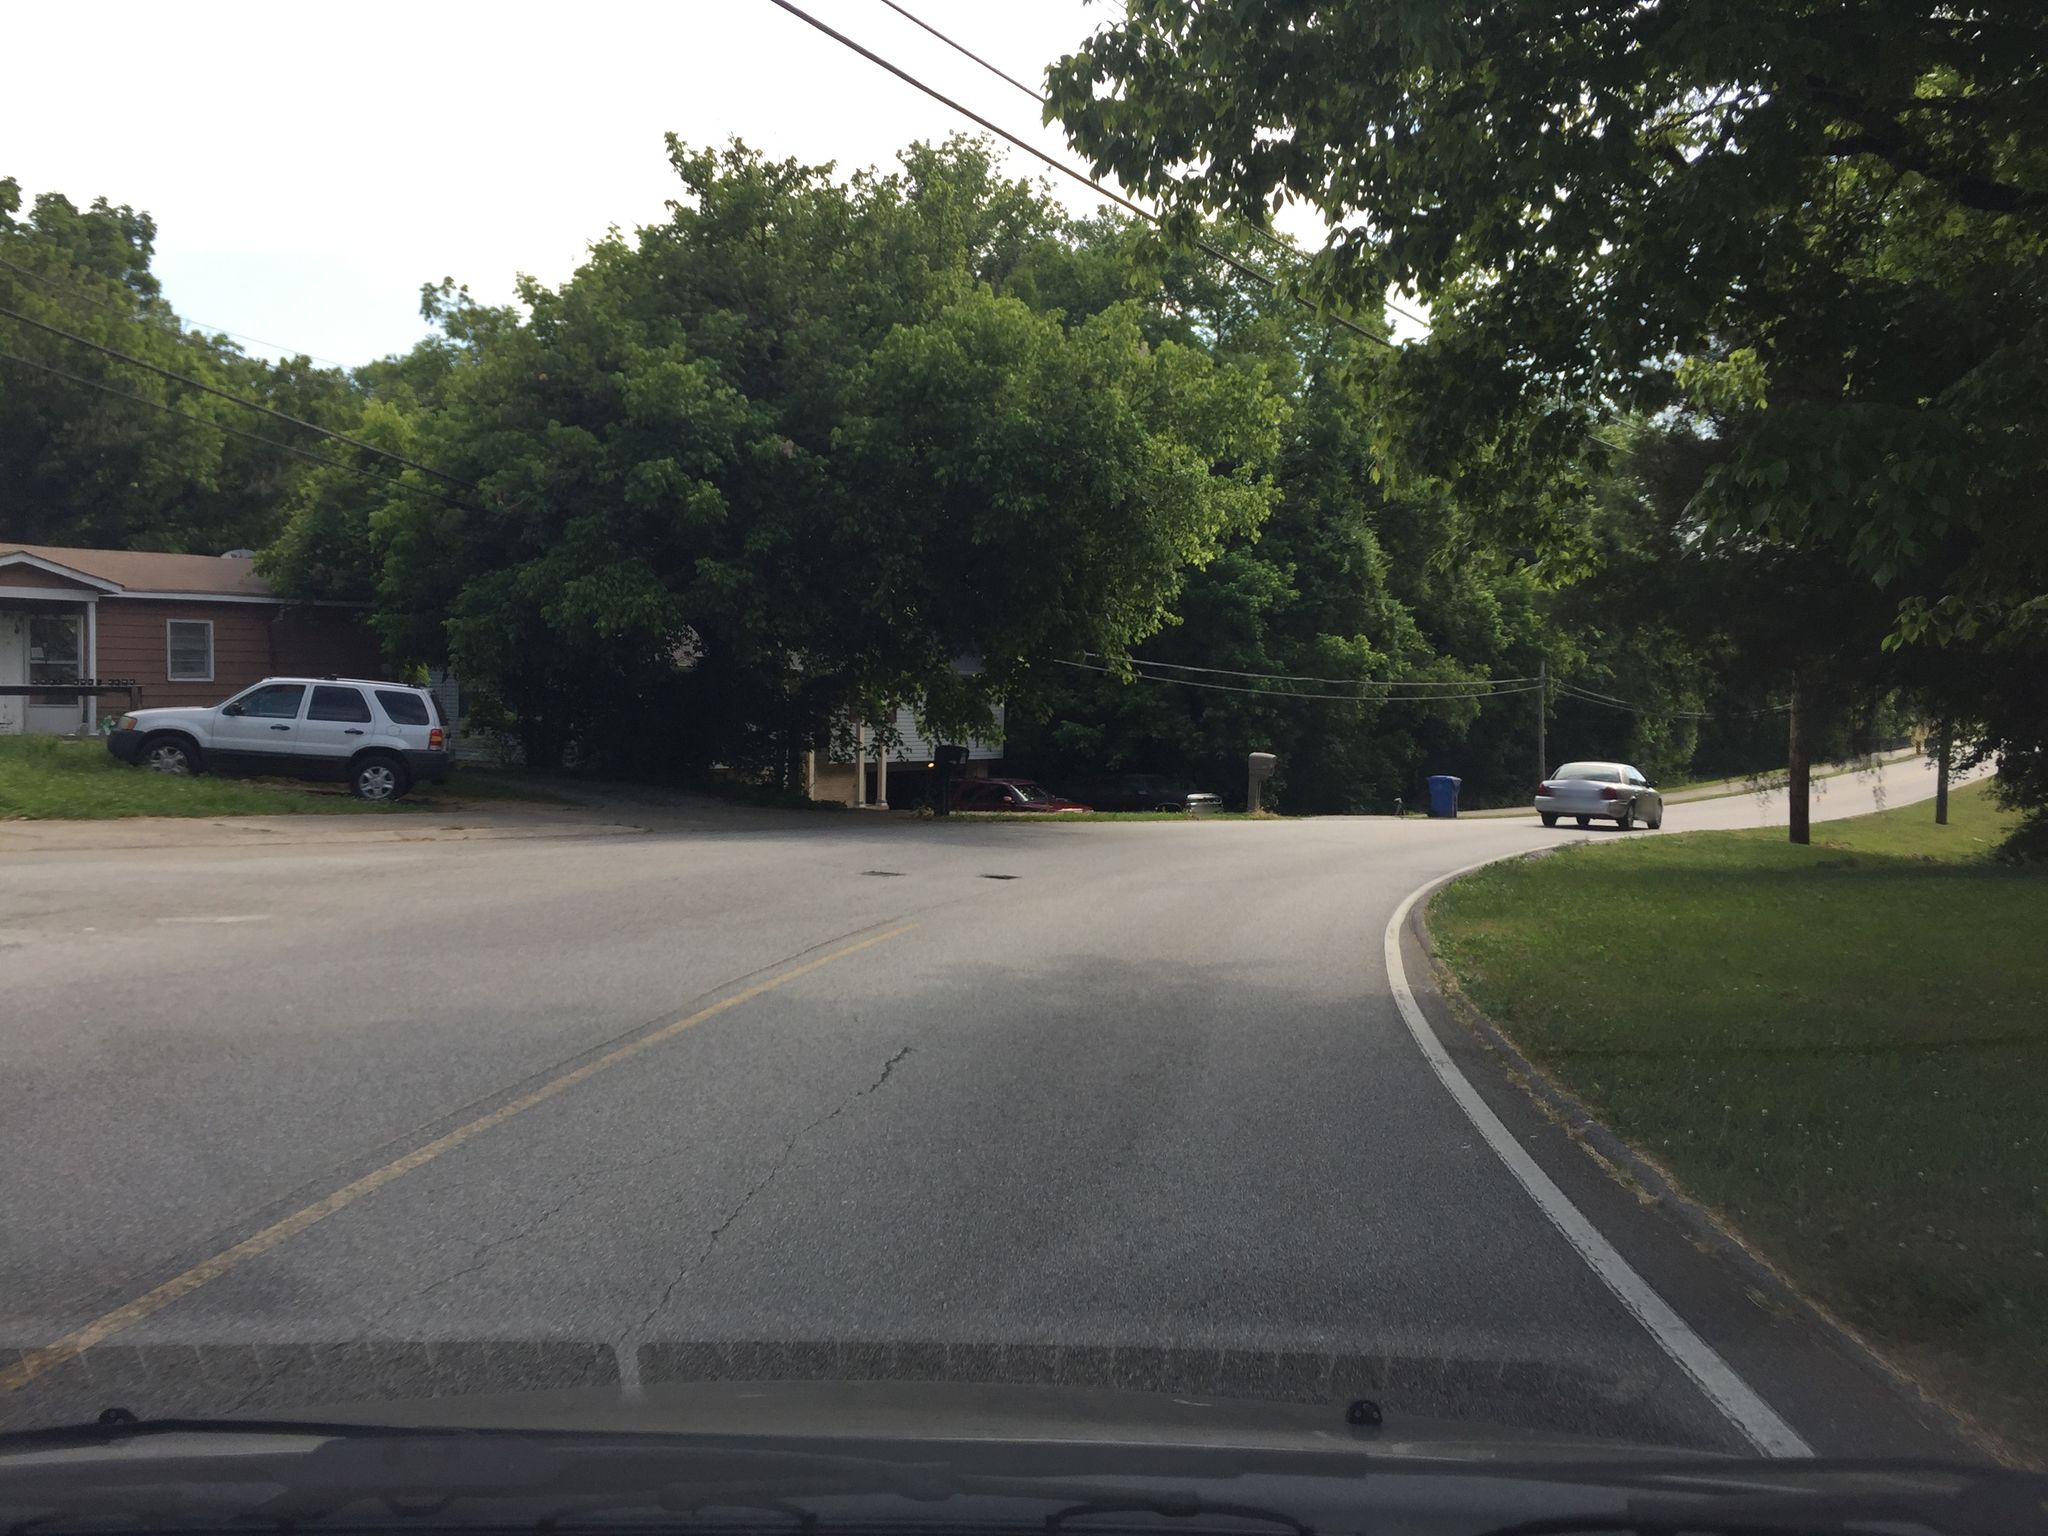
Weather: clear
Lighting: day
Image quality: good
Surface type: driving surface
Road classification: service, tertiary
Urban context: low density rural
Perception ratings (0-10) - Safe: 5.65, Lively: 5.65, Beautiful: 6.22, Boring: 4.06, Depressing: 2.9, Wealthy: 3.03